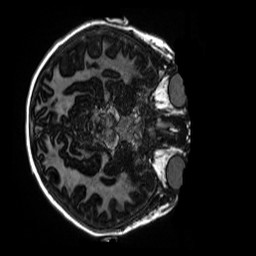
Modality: MP2RAGE
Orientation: axial
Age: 9
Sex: female
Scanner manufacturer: siemens
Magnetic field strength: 3 T
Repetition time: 4 s
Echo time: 0.00303 s